Field crop: maize
Growth stage: 2
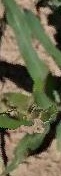
Species: maize